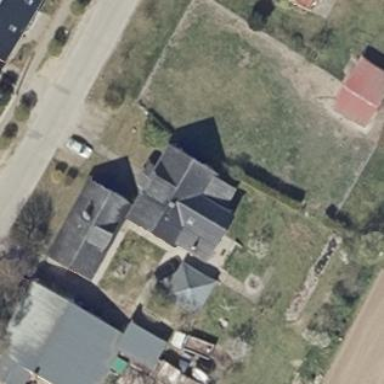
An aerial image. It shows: Building with gabled roof.